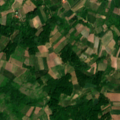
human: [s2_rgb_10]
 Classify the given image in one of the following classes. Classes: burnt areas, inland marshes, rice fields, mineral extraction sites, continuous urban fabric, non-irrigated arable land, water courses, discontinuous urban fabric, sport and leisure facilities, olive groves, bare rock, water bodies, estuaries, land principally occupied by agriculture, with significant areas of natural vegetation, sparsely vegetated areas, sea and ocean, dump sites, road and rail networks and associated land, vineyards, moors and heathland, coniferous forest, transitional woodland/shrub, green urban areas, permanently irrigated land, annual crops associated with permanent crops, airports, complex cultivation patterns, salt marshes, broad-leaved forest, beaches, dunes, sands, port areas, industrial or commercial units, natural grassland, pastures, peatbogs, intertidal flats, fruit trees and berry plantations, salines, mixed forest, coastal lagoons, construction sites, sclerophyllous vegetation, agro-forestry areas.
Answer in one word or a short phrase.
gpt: complex cultivation patterns, land principally occupied by agriculture, with significant areas of natural vegetation, broad-leaved forest